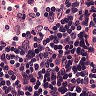
Metastatic tissue present: no